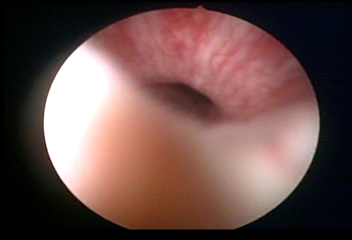
Modality: WLC
Class: Normal mucosa
Bladder cancer association: No